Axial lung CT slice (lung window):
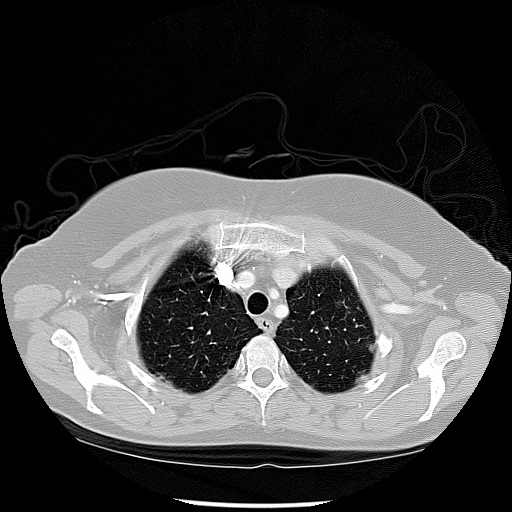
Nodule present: no